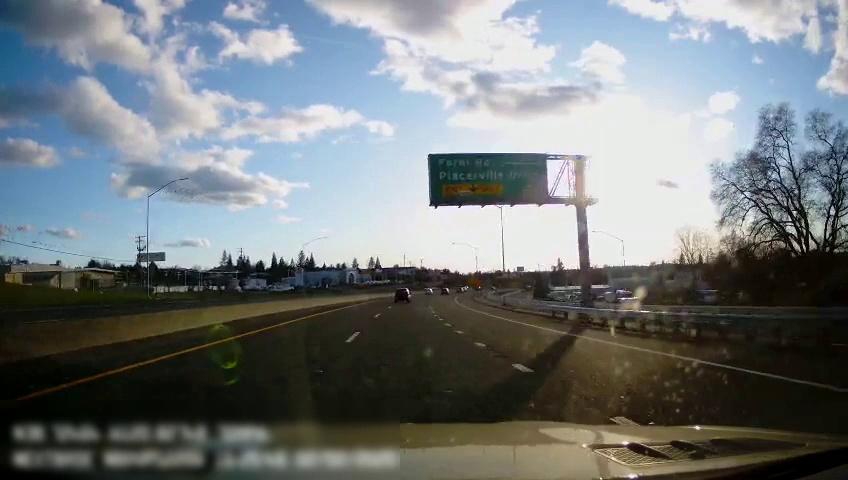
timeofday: Day
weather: Sunny
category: Drivable Space
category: Drivable Space
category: Vehicles | SUV
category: Lanes | Current Lane
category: Lanes | Alternate Lane
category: Lanes | Alternate Lane
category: Lanes | Current Lane
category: Traffic | Signs
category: Traffic | Signs